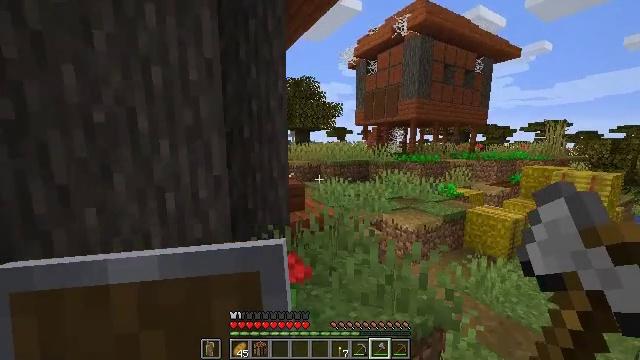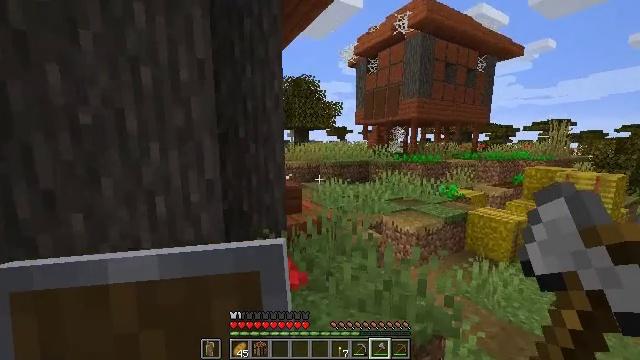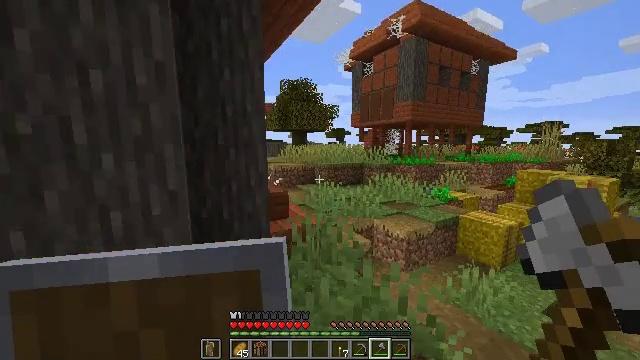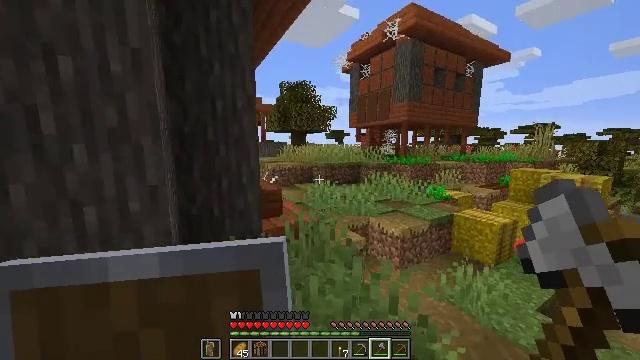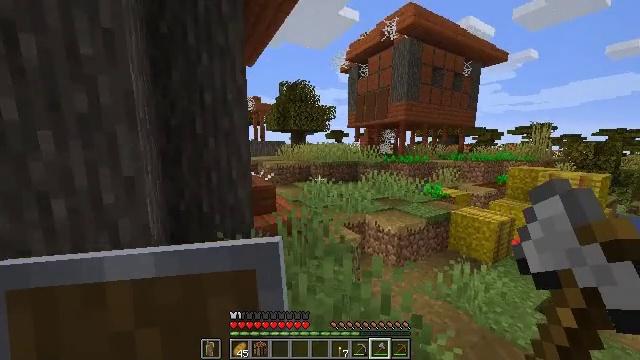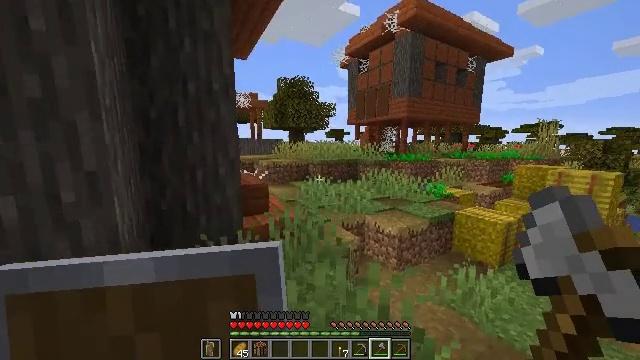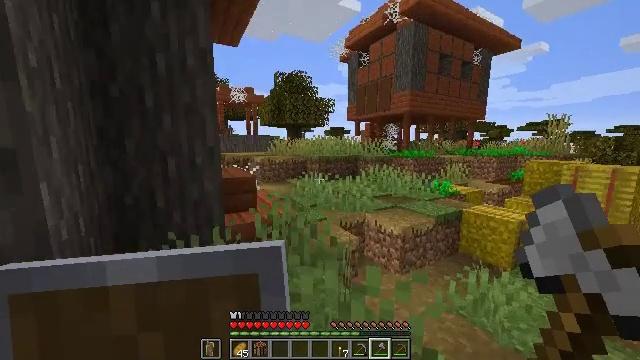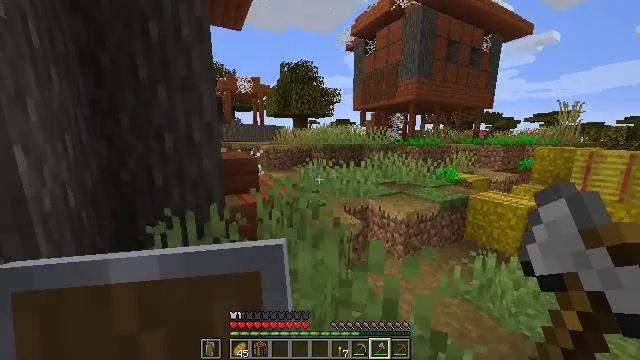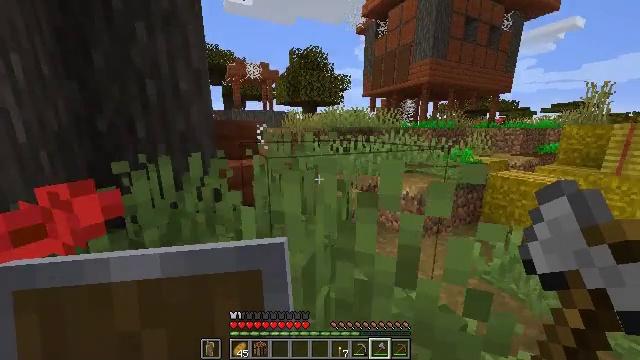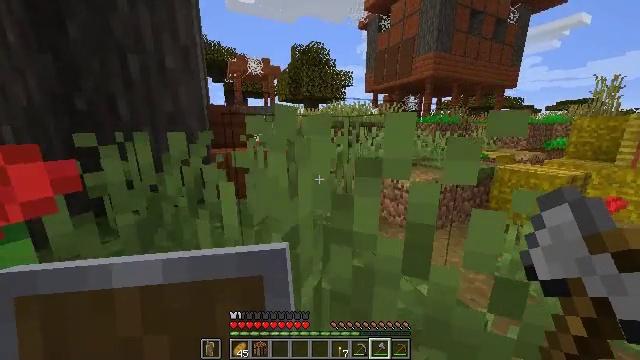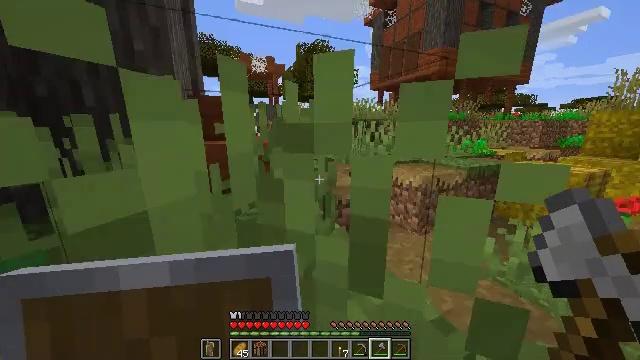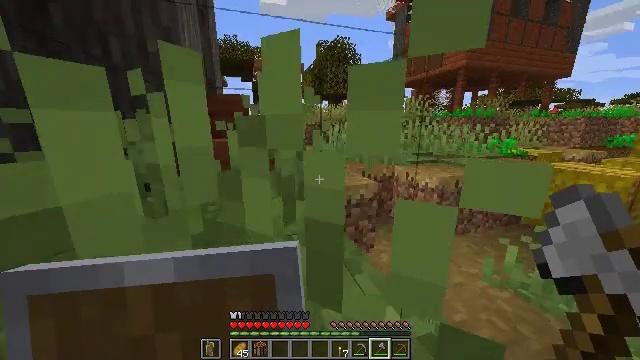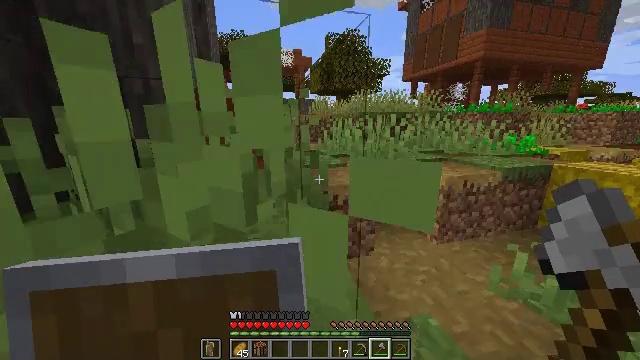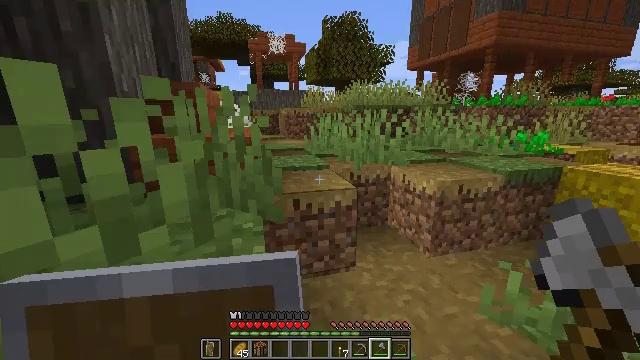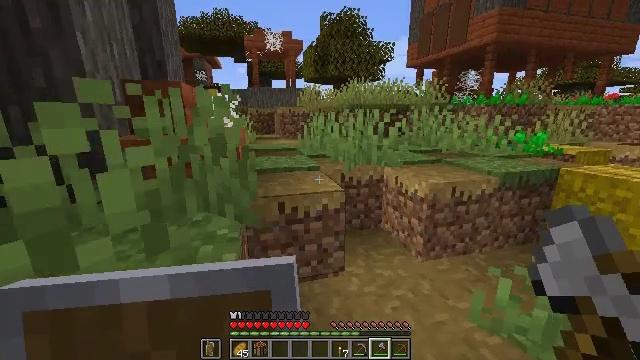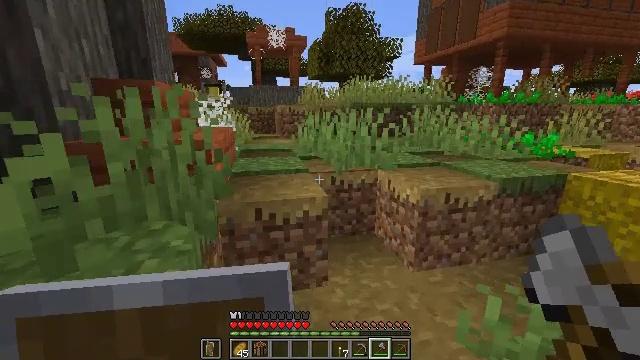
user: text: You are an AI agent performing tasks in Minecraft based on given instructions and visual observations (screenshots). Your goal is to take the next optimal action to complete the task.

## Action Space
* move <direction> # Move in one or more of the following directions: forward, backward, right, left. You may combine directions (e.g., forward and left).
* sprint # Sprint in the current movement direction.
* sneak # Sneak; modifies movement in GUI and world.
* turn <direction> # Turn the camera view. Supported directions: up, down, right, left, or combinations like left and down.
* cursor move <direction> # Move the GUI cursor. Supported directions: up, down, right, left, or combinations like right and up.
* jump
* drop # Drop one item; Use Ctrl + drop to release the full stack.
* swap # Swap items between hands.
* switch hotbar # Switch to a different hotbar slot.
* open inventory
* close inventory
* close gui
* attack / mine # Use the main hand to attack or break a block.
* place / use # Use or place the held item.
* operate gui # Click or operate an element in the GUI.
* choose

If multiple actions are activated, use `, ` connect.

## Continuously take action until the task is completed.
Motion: motion action
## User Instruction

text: Break the bookshelf for books.
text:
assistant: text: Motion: move forward, sprint
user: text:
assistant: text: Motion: move forward, sprint
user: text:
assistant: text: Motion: move forward, sprint
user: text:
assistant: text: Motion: move forward, sprint
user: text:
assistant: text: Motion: move forward, sprint
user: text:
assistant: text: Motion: move forward, sprint
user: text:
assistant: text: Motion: move forward, sprint, turn left and down
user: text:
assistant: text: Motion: move forward, sprint, turn left and down
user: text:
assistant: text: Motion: move forward and move right, sprint
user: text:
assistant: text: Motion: move forward and move right, sprint, turn left
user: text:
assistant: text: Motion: move forward and move right, sprint, turn left
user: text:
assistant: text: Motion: move forward and move right, sprint, turn left
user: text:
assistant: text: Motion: move forward and move right, sprint
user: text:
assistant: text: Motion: move forward and move right, sprint
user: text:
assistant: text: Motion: move forward and move right, sprint, turn left
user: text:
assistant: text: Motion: move forward and move right, sprint, turn left
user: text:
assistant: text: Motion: move forward and move right, sprint, turn left
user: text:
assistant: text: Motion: move forward and move right, sprint, turn left and up
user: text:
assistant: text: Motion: move forward and move right, sprint, turn left and up
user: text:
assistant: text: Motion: move forward and move right, sprint, turn left and up, jump
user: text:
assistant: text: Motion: move forward and move right, sprint, turn left and up, jump
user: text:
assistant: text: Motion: move forward and move right, sprint, jump
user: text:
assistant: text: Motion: move forward and move right, sprint, turn left, jump
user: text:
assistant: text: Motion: move forward and move right, sprint
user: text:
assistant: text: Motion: move forward and move right, sprint
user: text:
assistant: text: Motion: move forward and move right, sprint
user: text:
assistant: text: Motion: move forward and move right, sprint, turn left
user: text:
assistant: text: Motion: move forward and move right, sprint, turn left and up
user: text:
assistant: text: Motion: move forward, sprint, turn left and up
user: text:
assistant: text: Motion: move forward, sprint, turn left